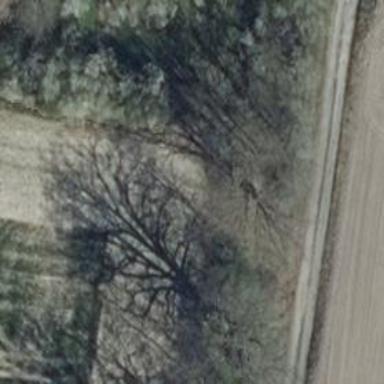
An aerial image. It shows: Row of broadleaved trees.